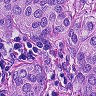
Metastatic tissue present: yes